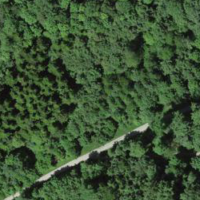
EUNIS habitat code: 41
Species observed at this site:
Lamium galeobdolon